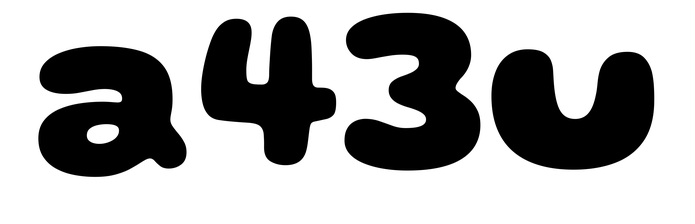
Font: Gluten_ExtraBold